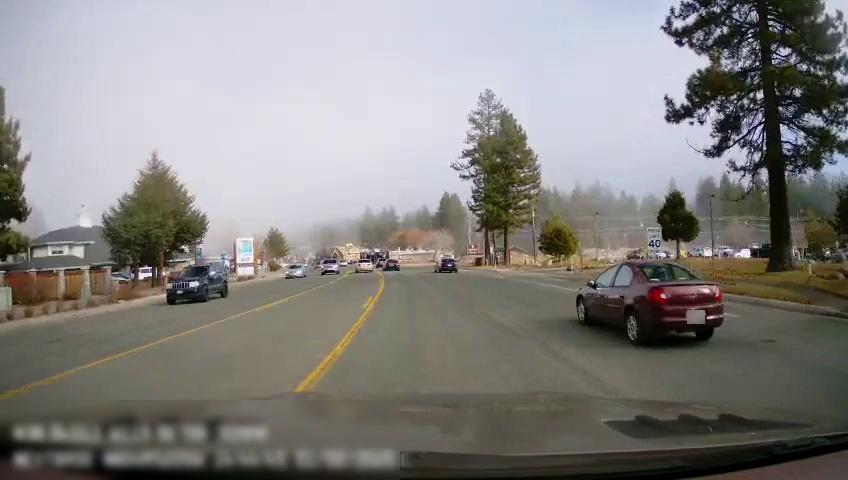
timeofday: Day
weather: Sunny
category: Drivable Space
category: Vehicles | Car
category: Vehicles | SUV
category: Vehicles | SUV
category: Vehicles | Car
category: Vehicles | SUV
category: Vehicles | Car
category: Vehicles | SUV
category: Vehicles | SUV
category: Vehicles | SUV
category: Vehicles | Car
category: Vehicles | SUV
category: Vehicles | SUV
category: Vehicles | SUV
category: Vehicles | Car
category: Vehicles | Car
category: Vehicles | Car
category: Lanes | Opposite Lane
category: Lanes | Current Lane
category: Lanes | Opposite Lane
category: Traffic | Signs